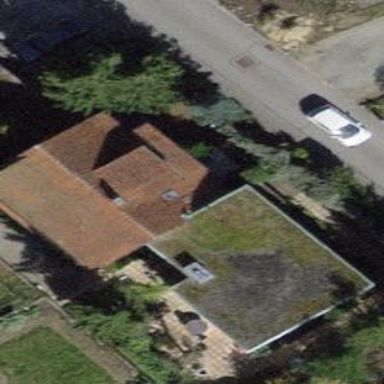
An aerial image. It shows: Building with tile roof.